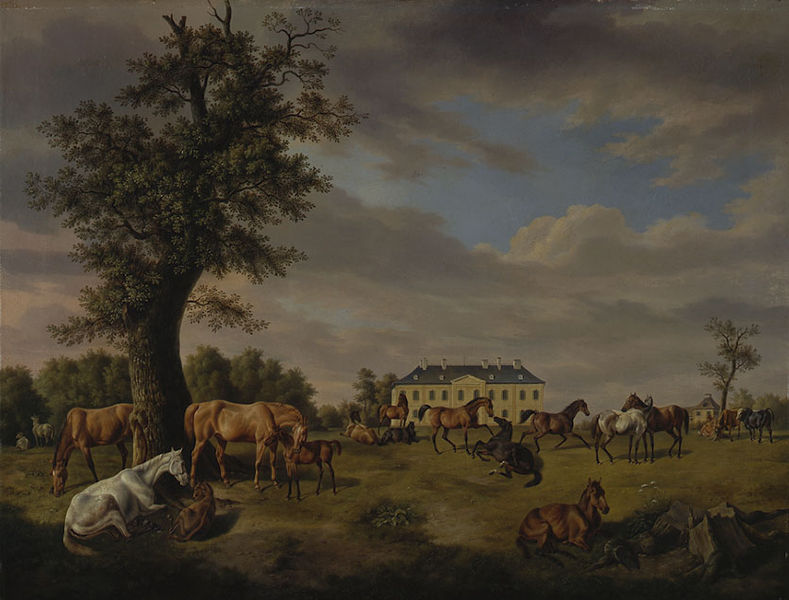
Titel: Jagdschloss Stutensee mit Pferdekoppel
Künstler: Rudolf Kuntz
Standort: Karlsruhe
Institution: Staatliche Kunsthalle Karlsruhe
Schlagwörter: baum, blau, dunkel, felsen, gemälde, himmel, laub, schatten, weiß, wolken, bäume, grün, landschaft, äste, braun, fenster, grau, hell, schwarz, dach, gebäude, gras, haus, rasen, schloss, tier, tiere, weg, wiese, alt, jung, architektur, stein, steine, öl, natur, weide, adel, england, wald, pferd, pferde, mähne, rappe, schweif, liegen, düster, laufen, schornsteine, grasen, herde, koppel, kaiser, spielen, liegend, weiden, schimmel, dunke, anwesen, gut, gutshaus, gutshof, landhaus, fressen, stute, stubbs, herrenhaus, gedeckte farben, rappen, äsen, baumstumpf, hengst, hasu, landsitz, schleif, mager, schlösschen, fohlen, stuten, gra, muttertier, wolekn, hengste, äther, vaum, zucht, weißes pferd, gestüt, ia, 18. jahrhundert, stutensee, herrnhaus, jagdsitz, anwesen#